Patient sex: M
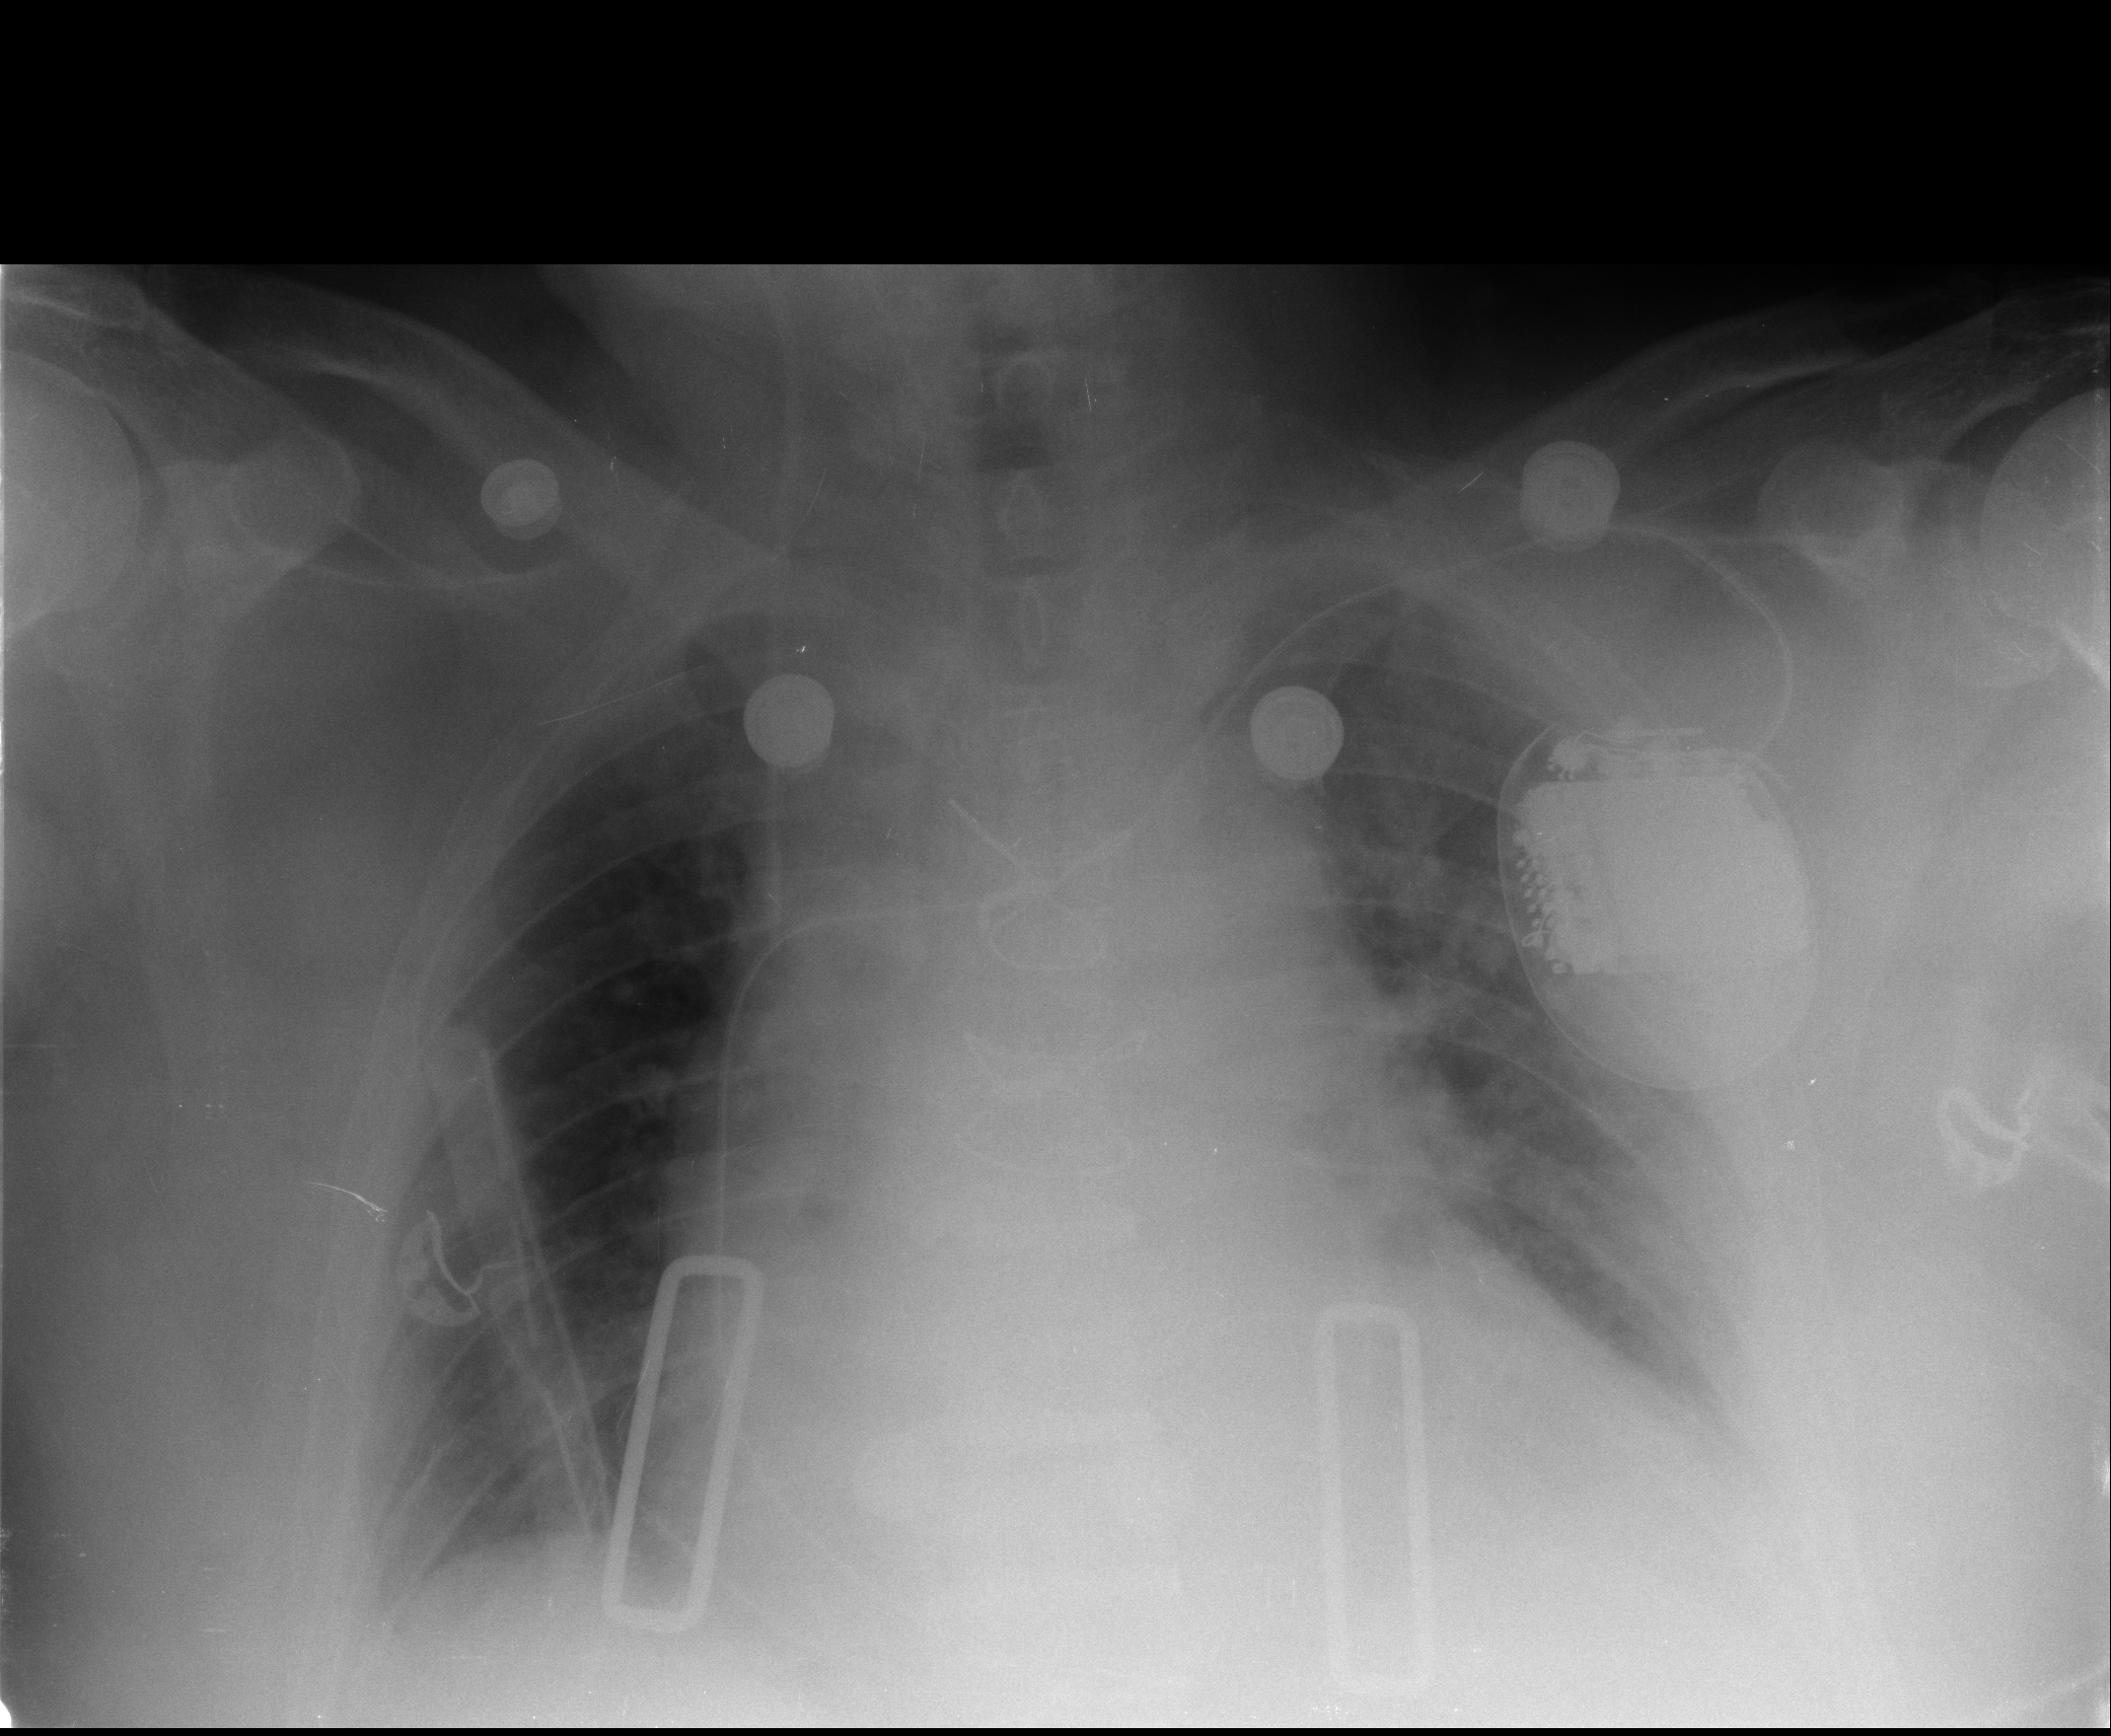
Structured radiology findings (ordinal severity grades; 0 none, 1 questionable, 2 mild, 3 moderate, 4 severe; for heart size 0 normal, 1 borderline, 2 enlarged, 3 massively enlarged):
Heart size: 2
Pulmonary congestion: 3
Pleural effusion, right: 1
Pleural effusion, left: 2
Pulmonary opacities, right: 2
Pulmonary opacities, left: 2
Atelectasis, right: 2
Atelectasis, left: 2